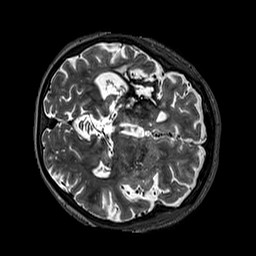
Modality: T2w
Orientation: axial
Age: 53
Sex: female
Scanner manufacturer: siemens
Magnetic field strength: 3 T
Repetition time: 3.2 s
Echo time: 0.567 s